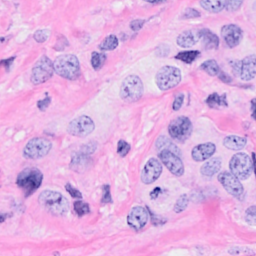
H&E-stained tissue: Breast